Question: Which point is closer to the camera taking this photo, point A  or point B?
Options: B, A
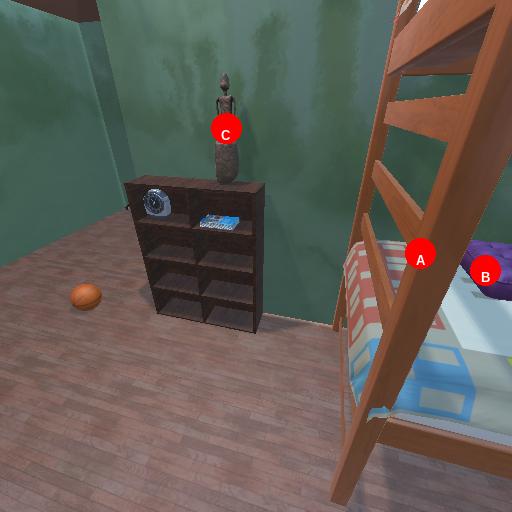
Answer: B